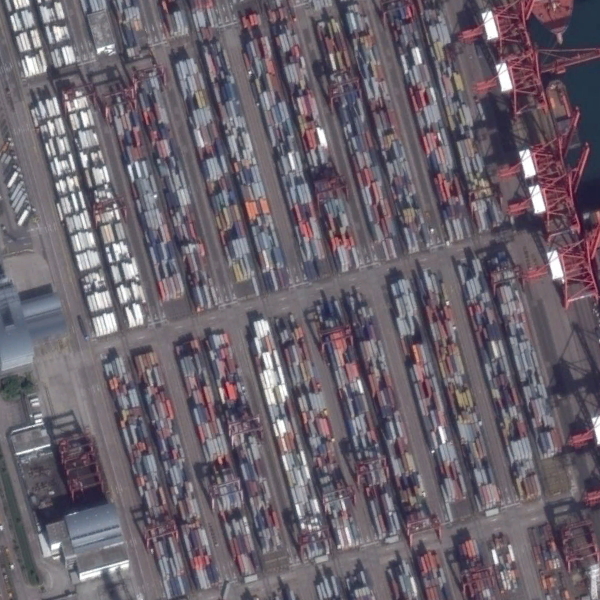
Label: Industrial